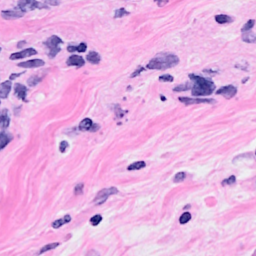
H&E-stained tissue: Breast